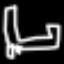
Label: bed